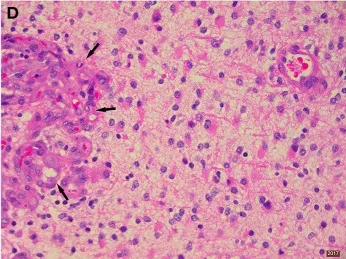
Histopathological analysis of excised brain tumor tissue. (D) Section showing glomeruloid vascular proliferation (arrows). Tissue taken from 2017 biopsy, H&E stain 400x.
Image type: pathology (h&e)